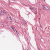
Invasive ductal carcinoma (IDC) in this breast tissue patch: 0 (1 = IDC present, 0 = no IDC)